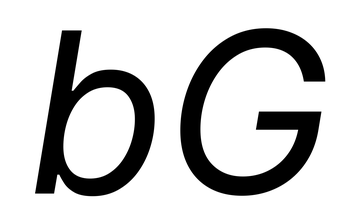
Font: Inter-Italic_Italic